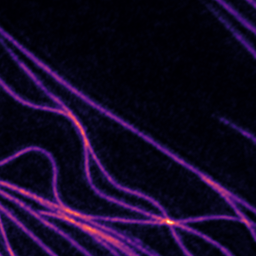
Label: Super-resolution Microtubules image